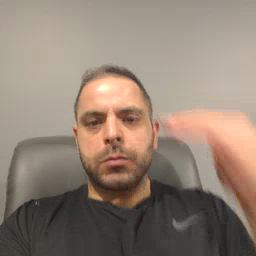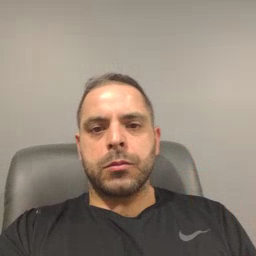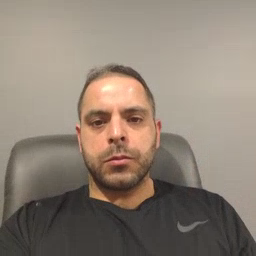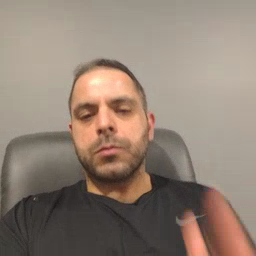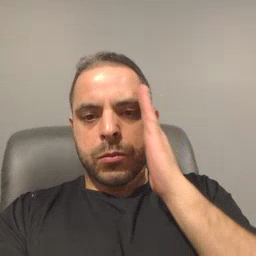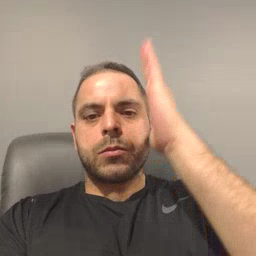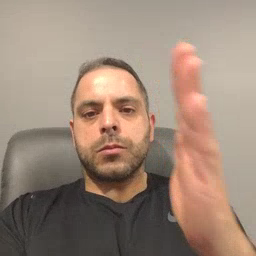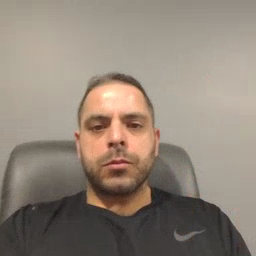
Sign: will